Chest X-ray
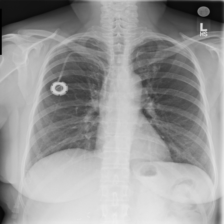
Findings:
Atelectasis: negative
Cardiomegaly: negative
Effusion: negative
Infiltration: negative
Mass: negative
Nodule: negative
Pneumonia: negative
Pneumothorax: negative
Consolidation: negative
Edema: negative
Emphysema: negative
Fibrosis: negative
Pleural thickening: negative
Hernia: negative